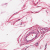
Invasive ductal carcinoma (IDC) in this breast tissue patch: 0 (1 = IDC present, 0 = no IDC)